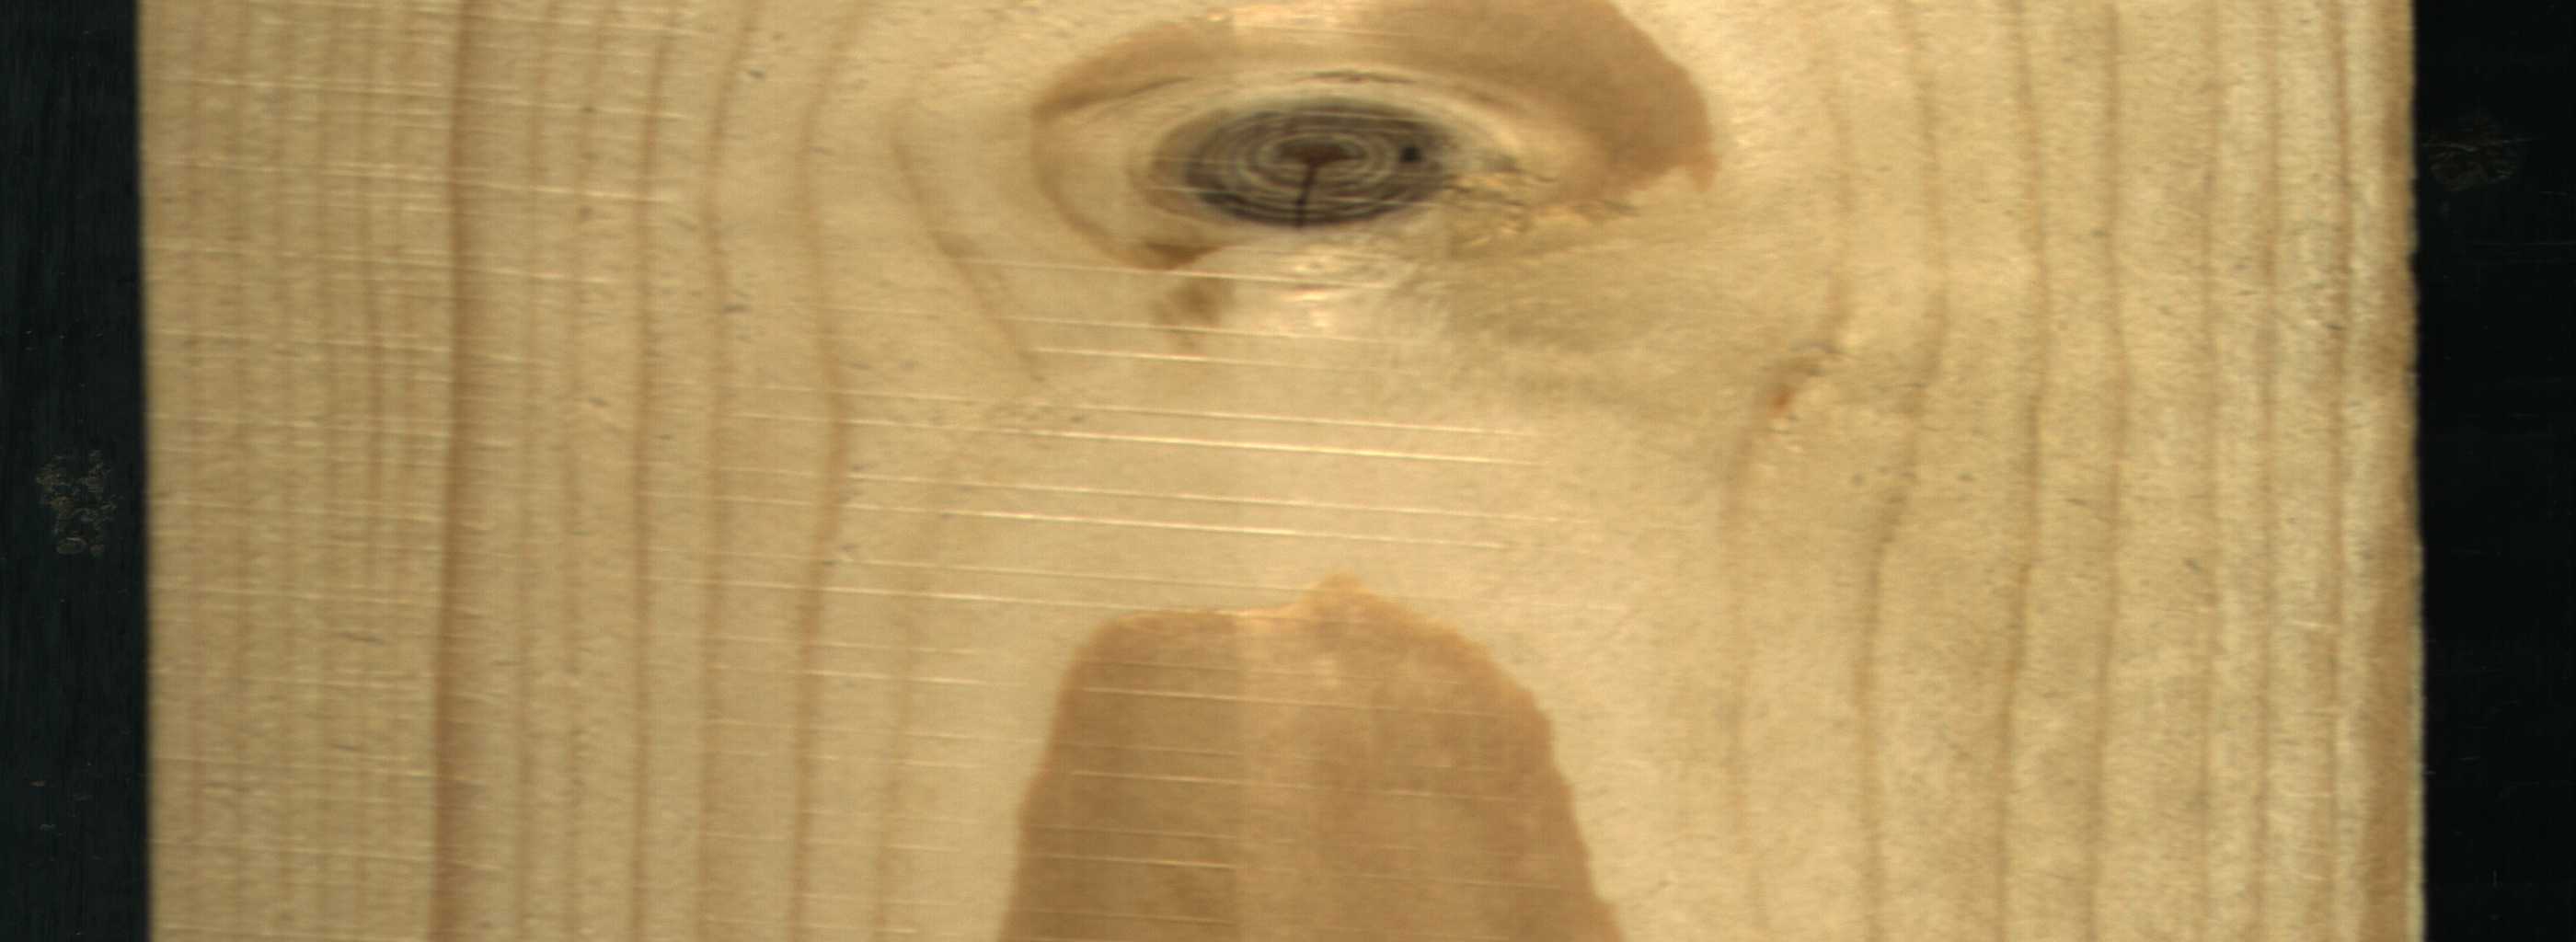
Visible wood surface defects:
knot_with_crack